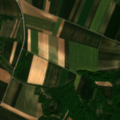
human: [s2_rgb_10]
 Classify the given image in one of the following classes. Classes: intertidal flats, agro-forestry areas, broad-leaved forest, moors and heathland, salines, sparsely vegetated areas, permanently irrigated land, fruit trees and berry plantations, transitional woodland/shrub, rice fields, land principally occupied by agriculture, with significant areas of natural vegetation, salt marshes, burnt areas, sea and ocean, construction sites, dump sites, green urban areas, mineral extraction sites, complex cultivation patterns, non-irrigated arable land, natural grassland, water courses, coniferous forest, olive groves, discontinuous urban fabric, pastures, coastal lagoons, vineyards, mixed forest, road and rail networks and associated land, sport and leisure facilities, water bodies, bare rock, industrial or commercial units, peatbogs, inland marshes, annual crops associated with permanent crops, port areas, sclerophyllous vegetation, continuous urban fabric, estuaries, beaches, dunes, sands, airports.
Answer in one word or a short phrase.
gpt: non-irrigated arable land, vineyards, land principally occupied by agriculture, with significant areas of natural vegetation, broad-leaved forest